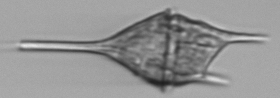
Label: Tripos_lineatus